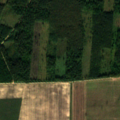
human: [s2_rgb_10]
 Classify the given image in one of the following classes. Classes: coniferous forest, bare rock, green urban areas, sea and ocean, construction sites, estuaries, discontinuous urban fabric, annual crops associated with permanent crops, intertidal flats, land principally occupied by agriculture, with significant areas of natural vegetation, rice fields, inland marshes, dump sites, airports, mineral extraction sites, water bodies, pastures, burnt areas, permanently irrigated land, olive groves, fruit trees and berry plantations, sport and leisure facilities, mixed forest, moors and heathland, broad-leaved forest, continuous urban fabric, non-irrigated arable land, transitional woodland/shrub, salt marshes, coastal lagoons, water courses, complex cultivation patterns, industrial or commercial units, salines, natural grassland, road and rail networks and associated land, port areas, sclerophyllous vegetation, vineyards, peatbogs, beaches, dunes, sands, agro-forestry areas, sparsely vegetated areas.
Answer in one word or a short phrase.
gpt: non-irrigated arable land, broad-leaved forest, transitional woodland/shrub